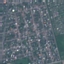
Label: Residential